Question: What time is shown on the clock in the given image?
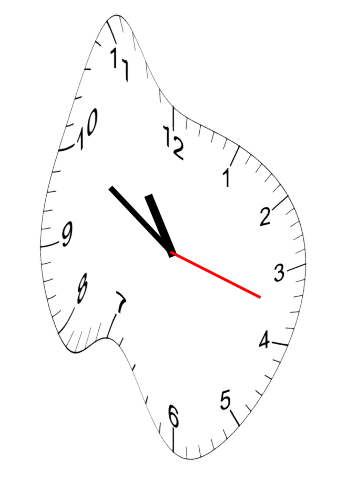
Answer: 10:50:18